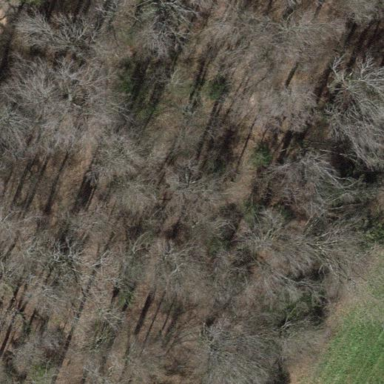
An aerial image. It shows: Forest area.